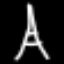
Label: The Eiffel Tower